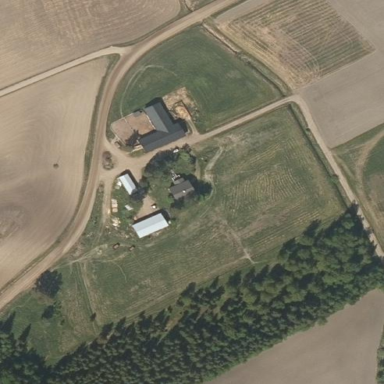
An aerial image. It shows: Farmyard area.